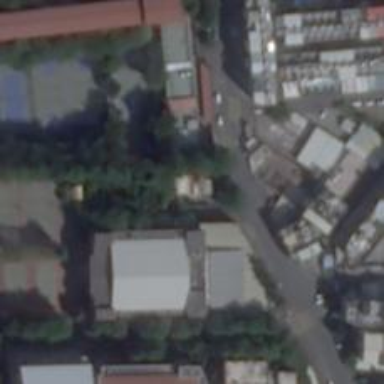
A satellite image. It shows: Dormitory building.